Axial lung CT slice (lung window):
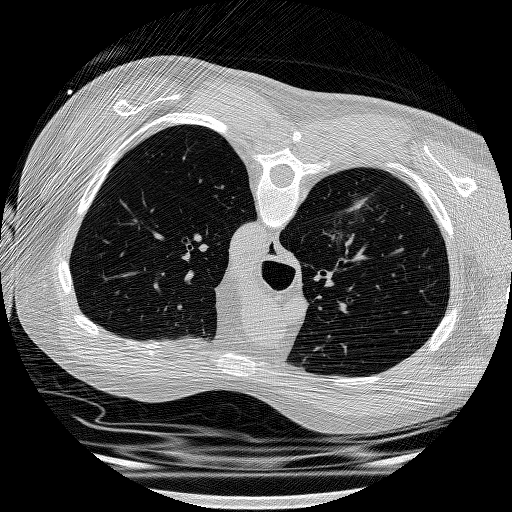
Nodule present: yes
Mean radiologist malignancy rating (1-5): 5